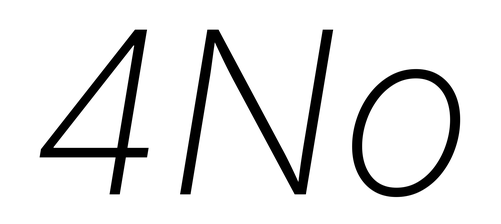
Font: Inter-Italic_ExtraLight_Italic